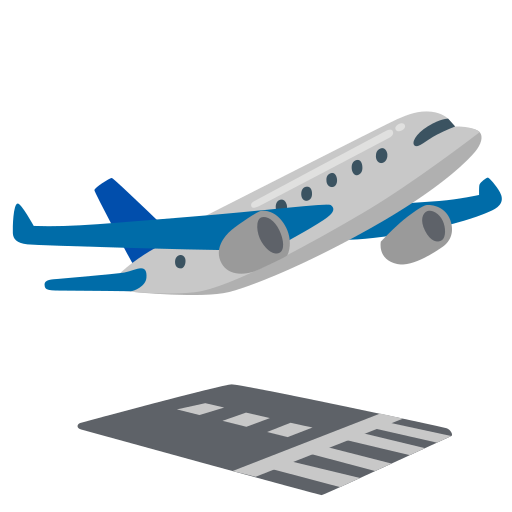
Emoji: 🛫